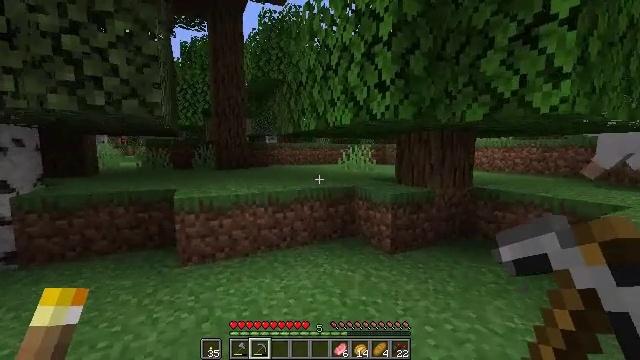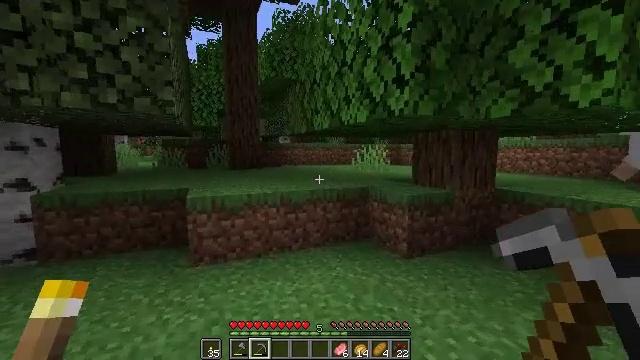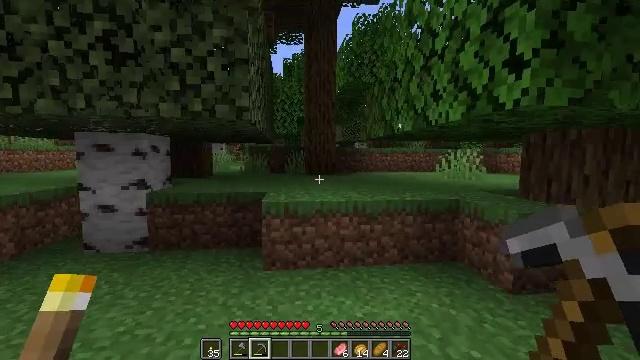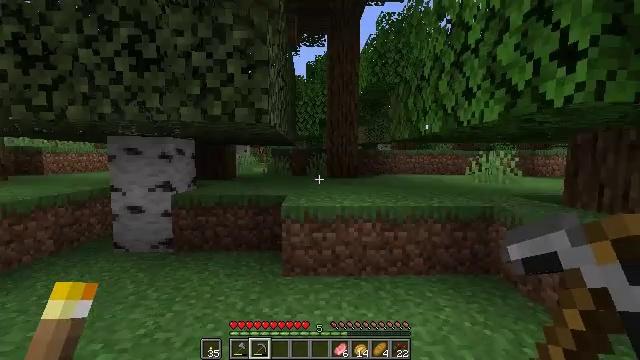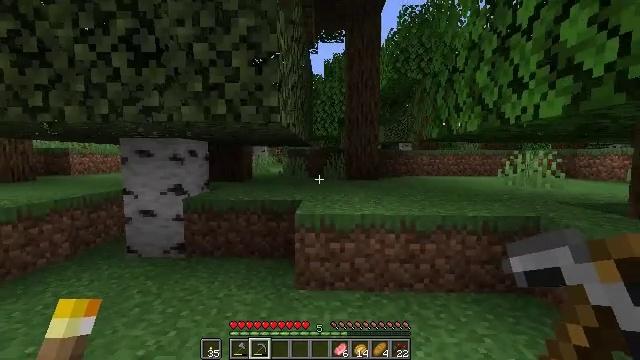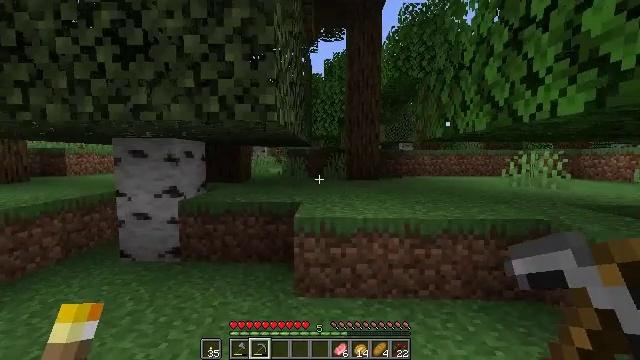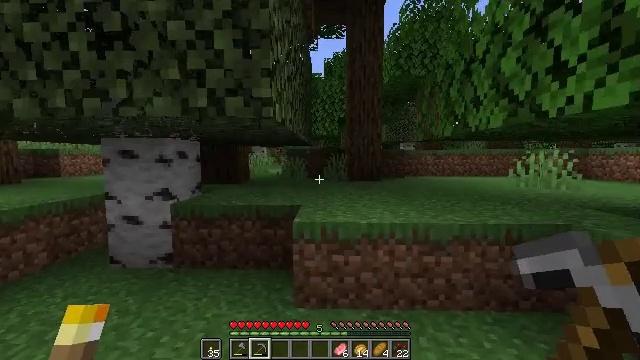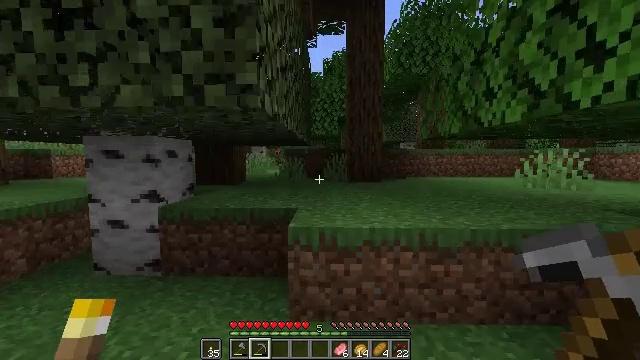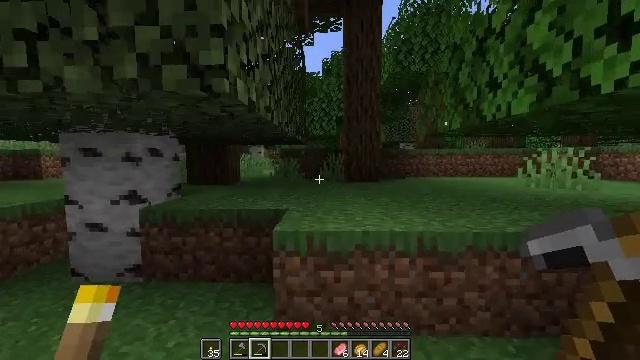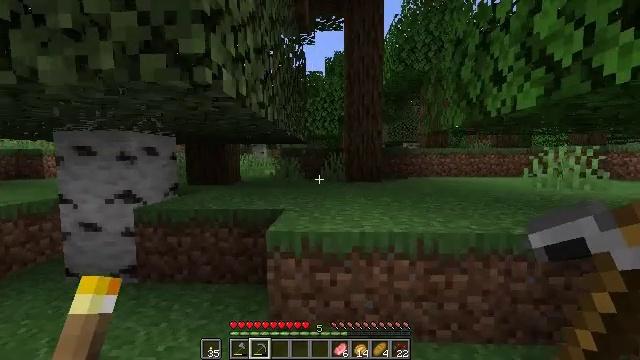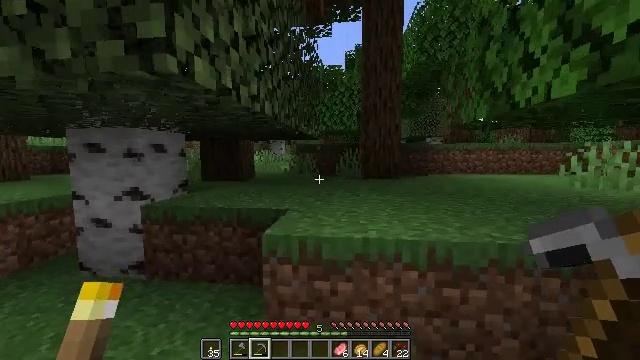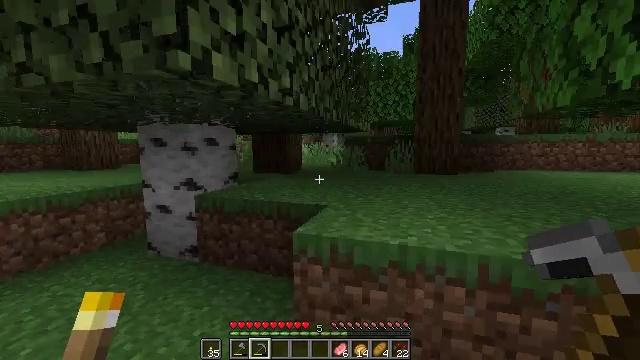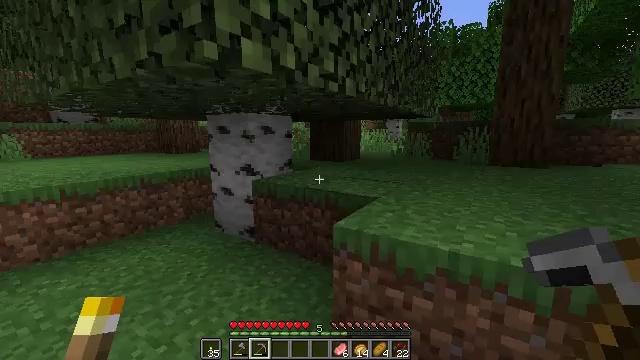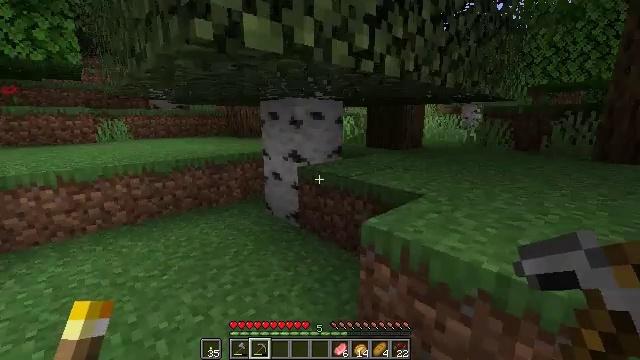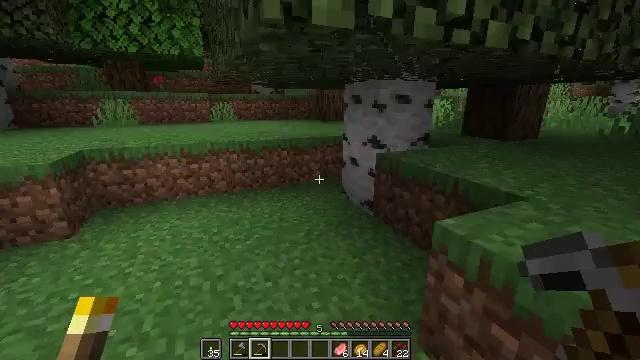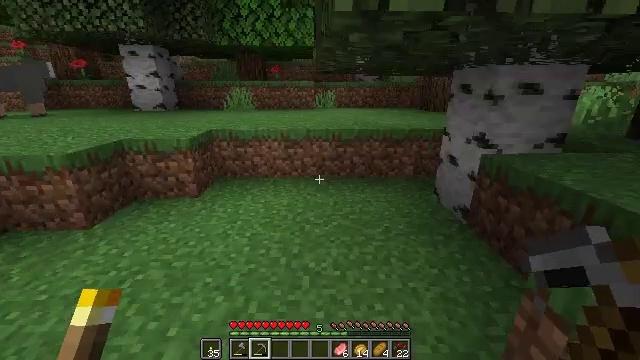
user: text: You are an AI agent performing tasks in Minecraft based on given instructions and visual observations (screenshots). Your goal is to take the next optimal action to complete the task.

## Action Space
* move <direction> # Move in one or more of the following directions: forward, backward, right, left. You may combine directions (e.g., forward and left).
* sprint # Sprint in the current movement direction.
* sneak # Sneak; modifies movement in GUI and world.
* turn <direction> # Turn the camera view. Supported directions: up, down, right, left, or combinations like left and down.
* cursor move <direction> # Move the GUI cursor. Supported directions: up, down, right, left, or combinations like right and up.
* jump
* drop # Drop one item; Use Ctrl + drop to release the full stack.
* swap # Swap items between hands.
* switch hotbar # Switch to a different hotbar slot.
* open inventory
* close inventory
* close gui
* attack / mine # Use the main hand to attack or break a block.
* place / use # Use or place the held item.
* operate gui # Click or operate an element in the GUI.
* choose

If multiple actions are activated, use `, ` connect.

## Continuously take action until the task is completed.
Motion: motion action
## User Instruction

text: Destroy the spruce leaves to get sticks and saplings.
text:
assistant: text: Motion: move forward, turn left
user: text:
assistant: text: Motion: move forward, turn left and up
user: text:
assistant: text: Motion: move forward, turn left
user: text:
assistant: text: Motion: move forward, turn left
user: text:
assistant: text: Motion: move forward
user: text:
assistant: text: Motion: move forward
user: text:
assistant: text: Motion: move forward and move right
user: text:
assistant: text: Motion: move forward and move right
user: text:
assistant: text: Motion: move forward and move right
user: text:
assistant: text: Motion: move forward and move right, turn left
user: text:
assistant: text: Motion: move forward and move right, turn left and down
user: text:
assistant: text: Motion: move forward and move right, turn left and down
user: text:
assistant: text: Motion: move forward and move right, turn left and down
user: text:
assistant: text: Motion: move forward and move right, turn left and down
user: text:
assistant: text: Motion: move forward and move right, turn left and down, jump
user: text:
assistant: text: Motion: move right, turn left, jump
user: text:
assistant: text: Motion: move back and move right, turn left, jump
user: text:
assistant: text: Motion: move back and move right
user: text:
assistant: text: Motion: move back and move right, turn left
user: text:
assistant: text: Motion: move back and move right, turn left
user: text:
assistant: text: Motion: move back and move right, turn left
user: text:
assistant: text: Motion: move back and move right, turn left
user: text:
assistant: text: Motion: move back and move right
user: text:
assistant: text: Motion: move back and move right
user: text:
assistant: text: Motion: move back and move right
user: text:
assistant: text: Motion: move back and move right
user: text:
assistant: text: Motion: move back
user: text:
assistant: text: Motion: move back
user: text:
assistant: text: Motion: move back
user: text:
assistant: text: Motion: move back and move right